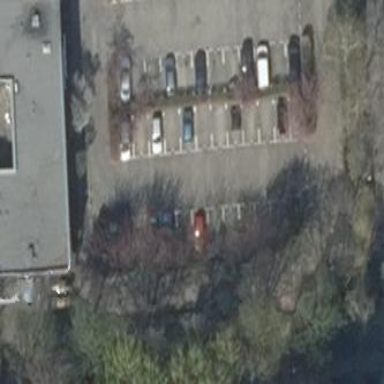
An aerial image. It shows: Street side parking area.